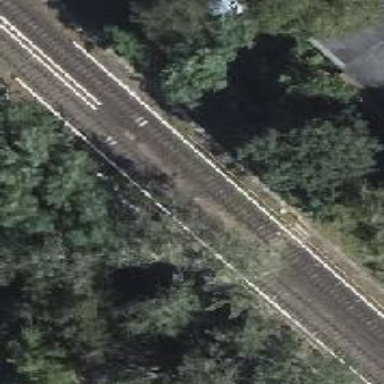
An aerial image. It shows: Historic electrified light rail siding.